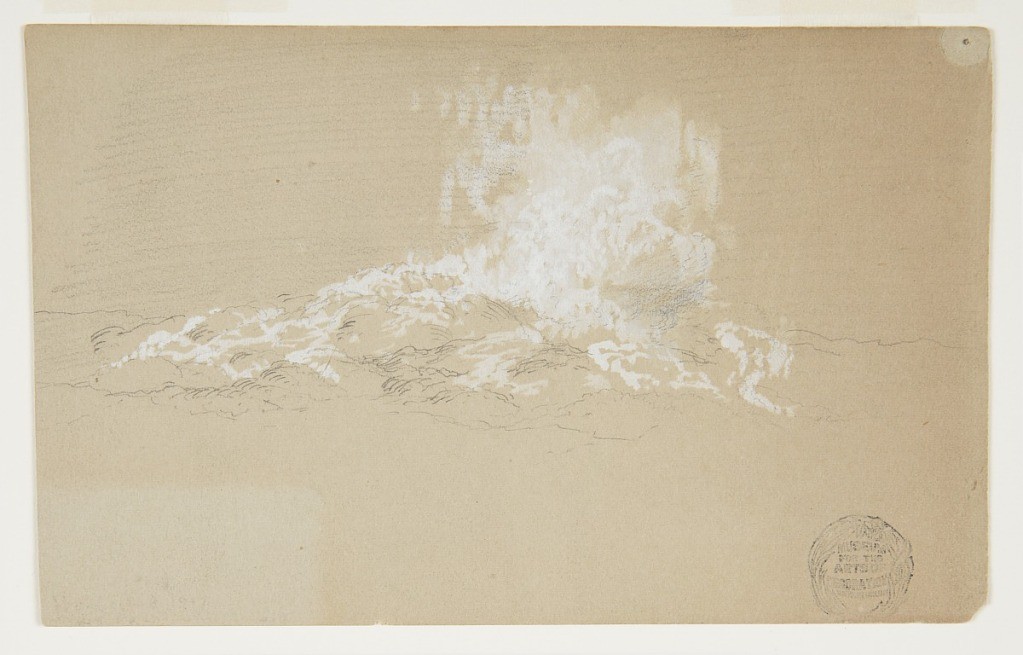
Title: Water Falling on Rocks
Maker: Frederic Edwin Church, American, 1826–1900
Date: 1856–62
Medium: Graphite, brush and white gouache on light brown wove paper
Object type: Drawing
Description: Landscape sketch showing a view of water falling on rocks--either a product of waves breaking against a rugged seashore or mist falling on the boulders at the base of Niagara Falls. In the foreground at center, a pile of rocks has a billowing, misty plume of vaporous water crashing into or falling upon them, which then organizes into small rivulets between the rocks. Space behind the mist is lightly shaded. Plume and water articulated in white gouache.